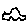
Label: car